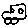
Label: car